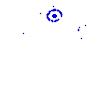
Particle: proton